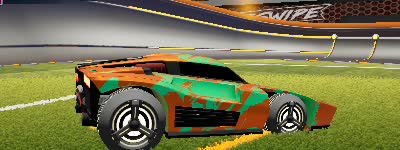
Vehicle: breakout